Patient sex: M
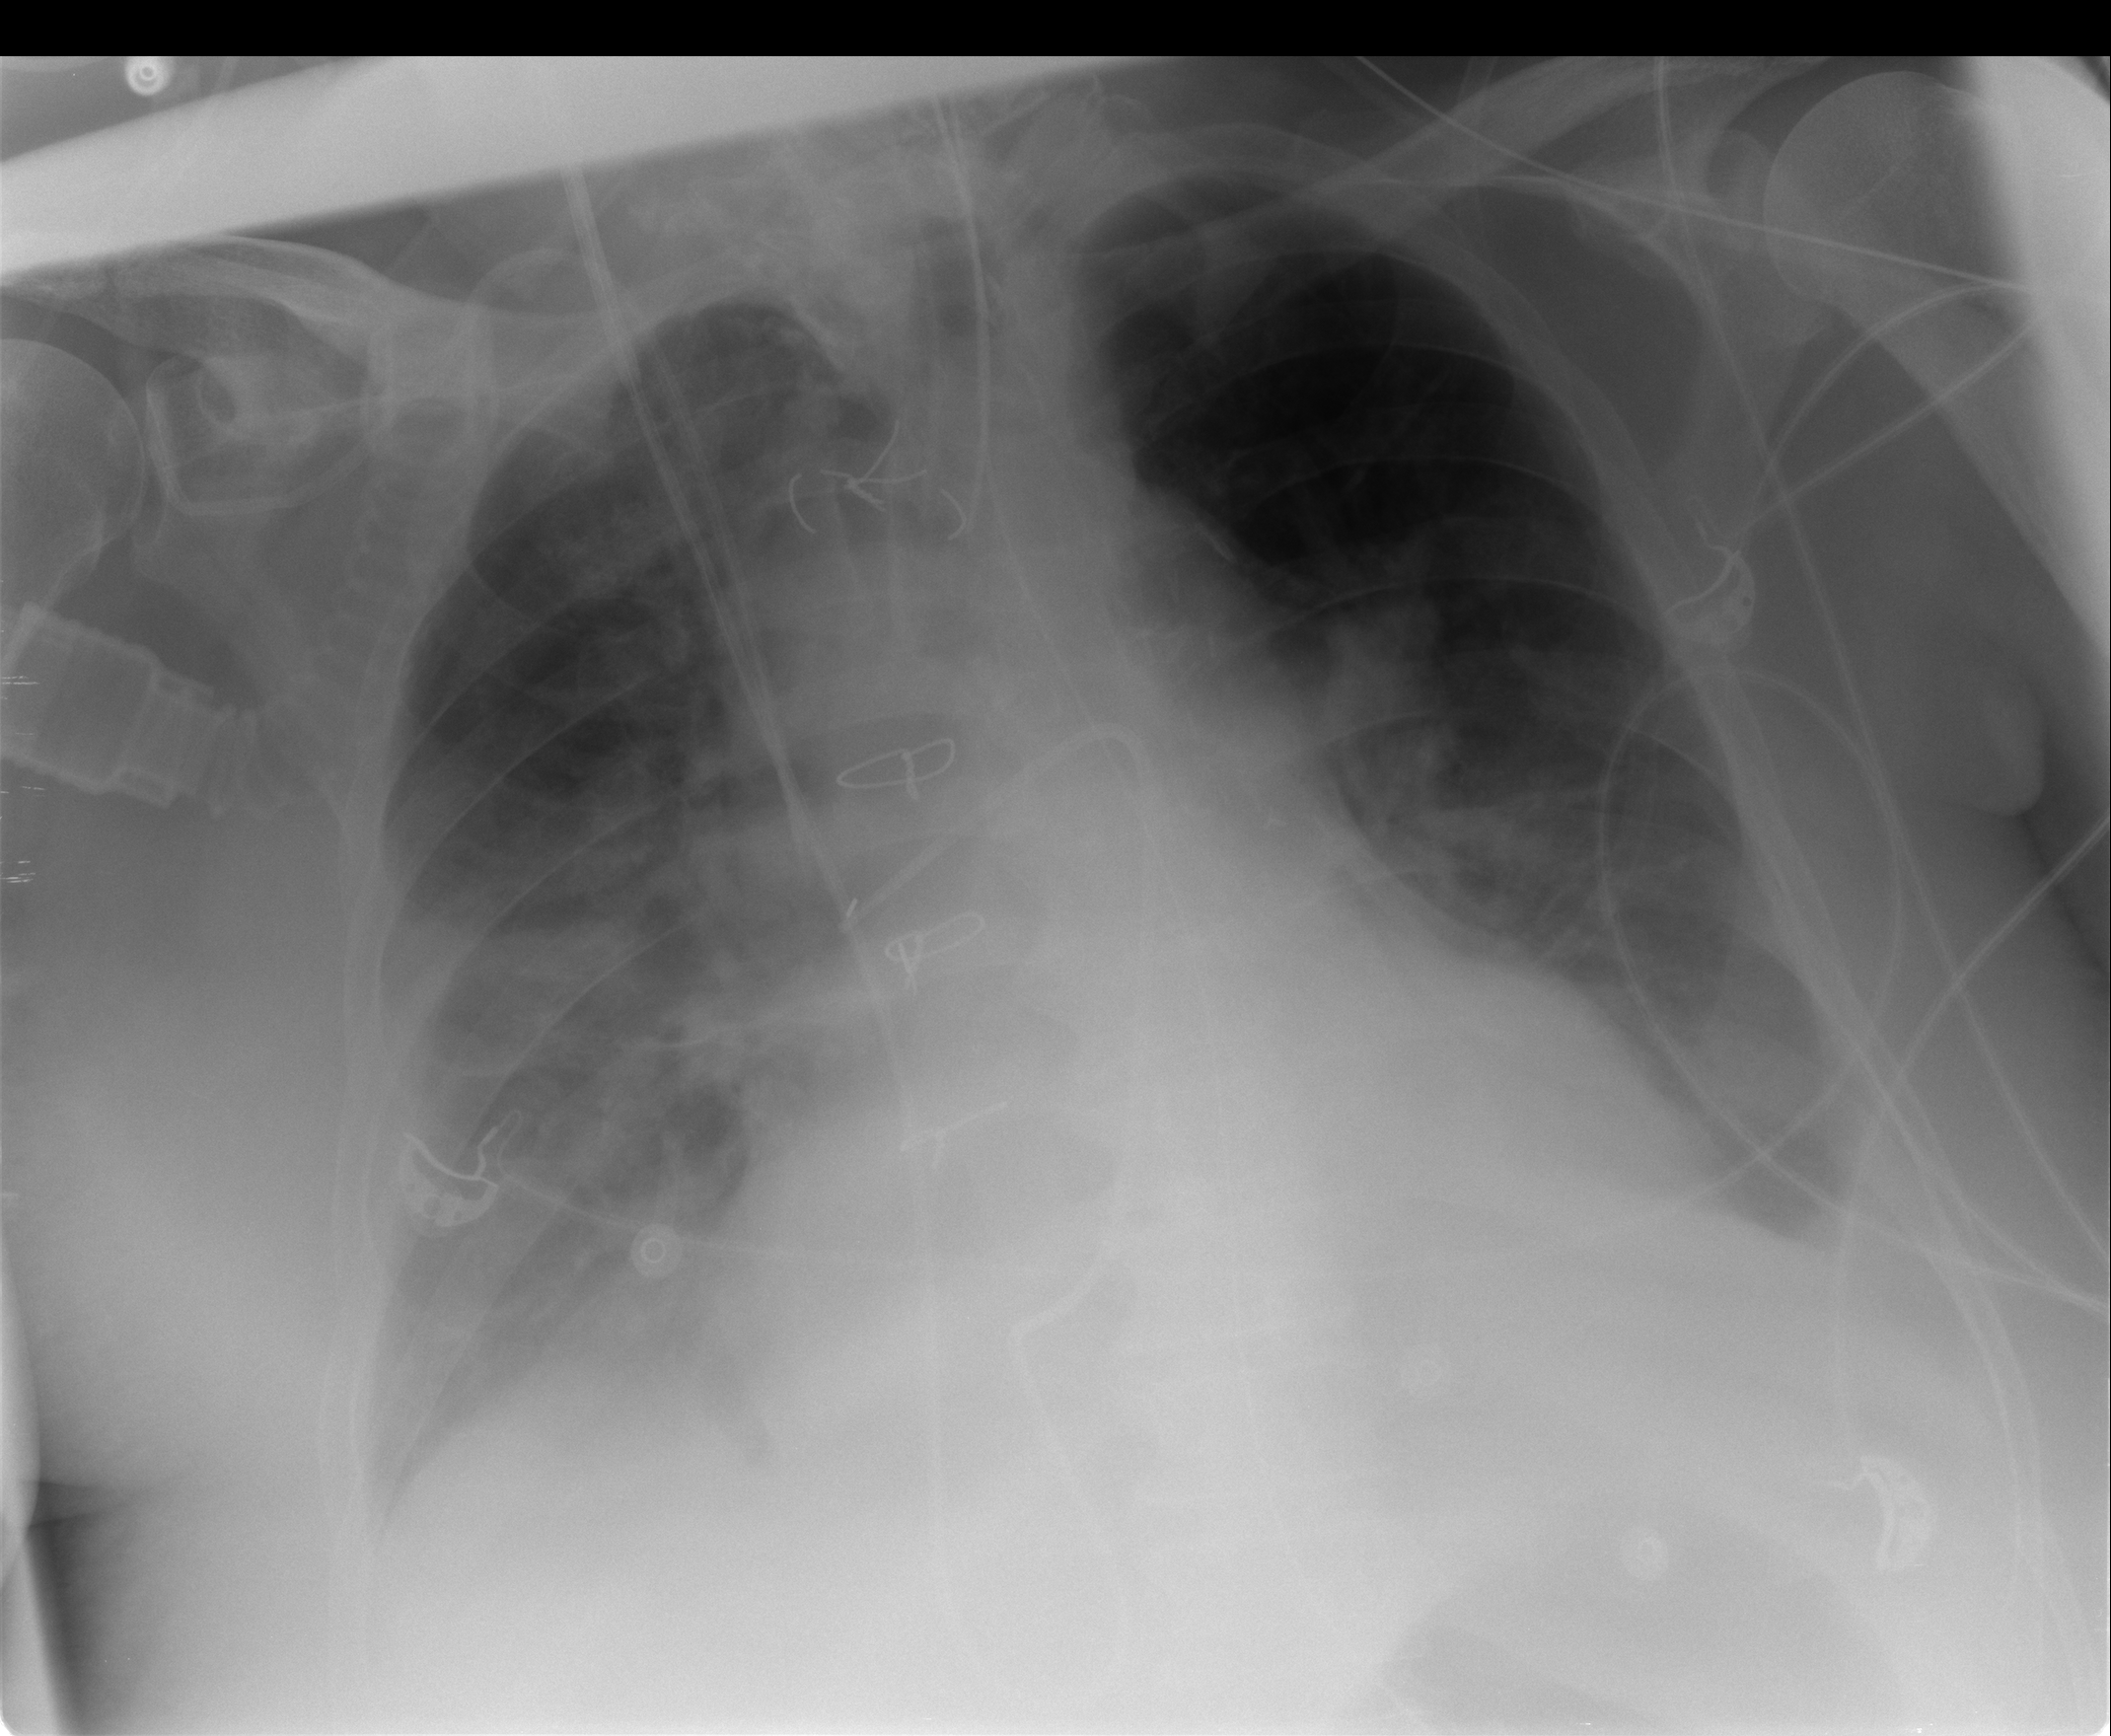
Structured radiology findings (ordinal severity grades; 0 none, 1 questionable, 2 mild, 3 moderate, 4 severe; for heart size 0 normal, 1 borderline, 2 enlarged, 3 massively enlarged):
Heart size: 3
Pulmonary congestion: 3
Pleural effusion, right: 2
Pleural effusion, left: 2
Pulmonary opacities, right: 3
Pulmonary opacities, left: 3
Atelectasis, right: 2
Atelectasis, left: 2